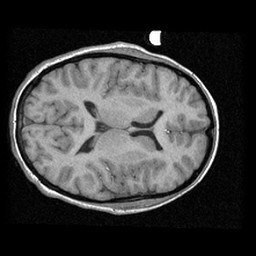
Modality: T1w
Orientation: axial
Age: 27
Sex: female